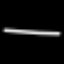
Label: line